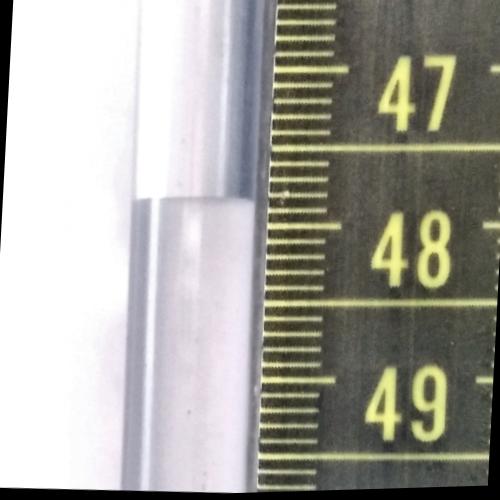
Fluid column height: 47.8 cm